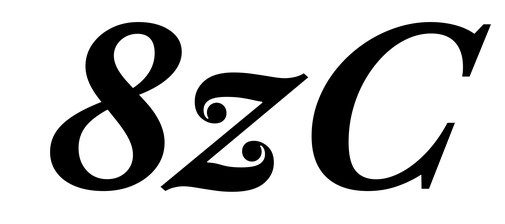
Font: LibreCaslonText-Italic_Bold_Italic